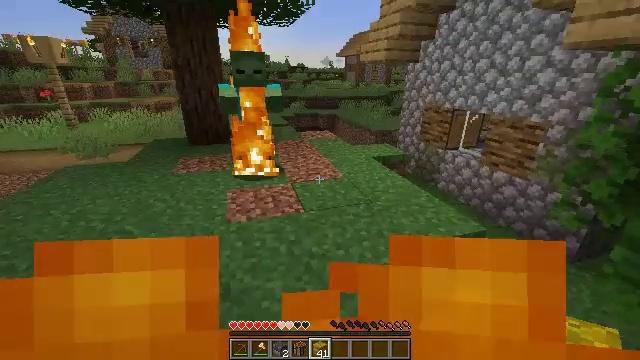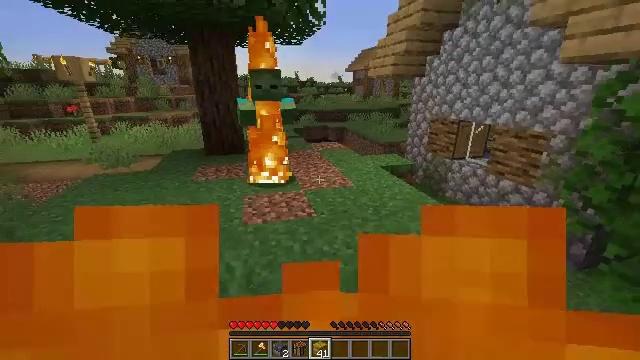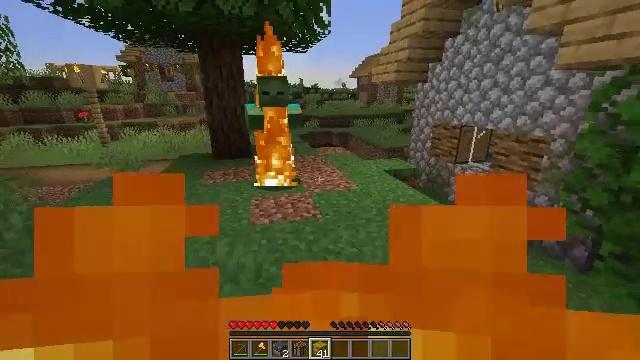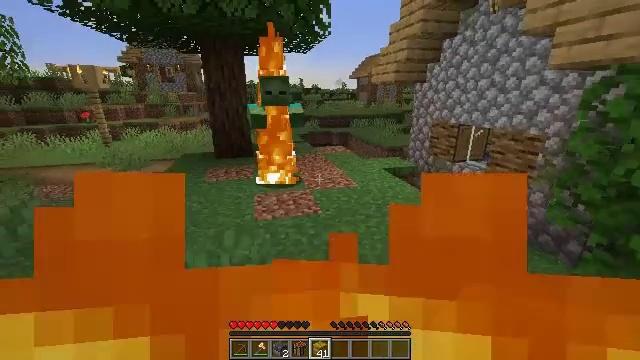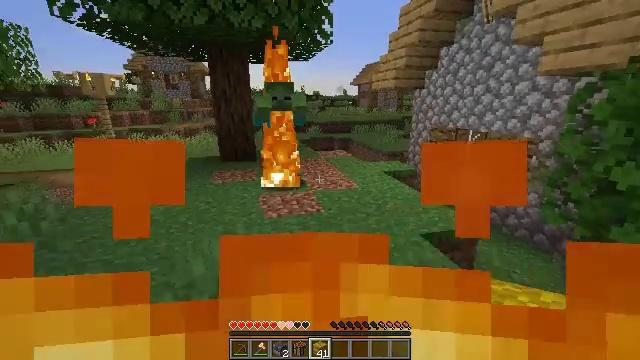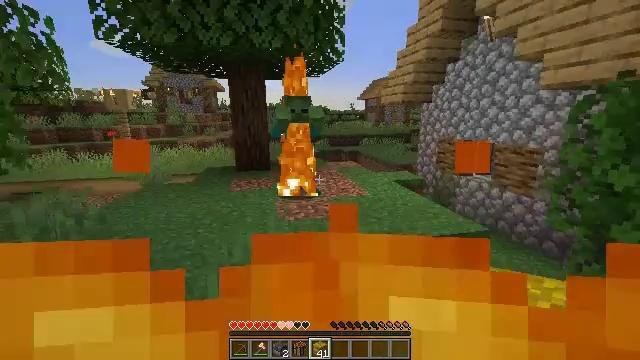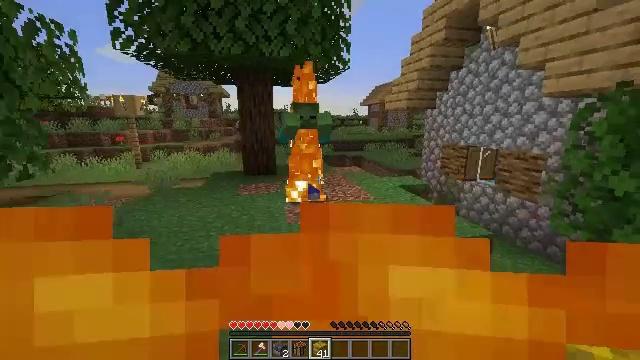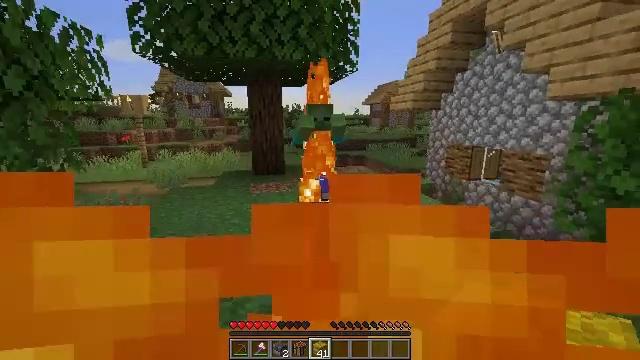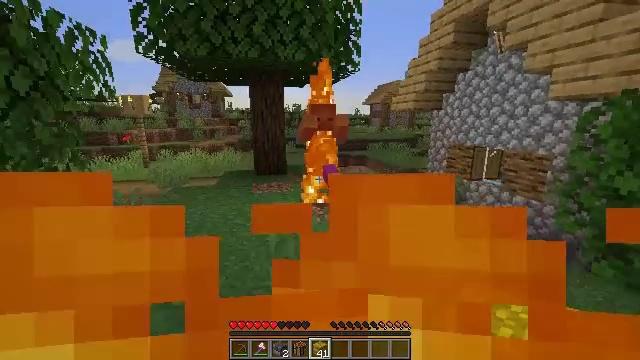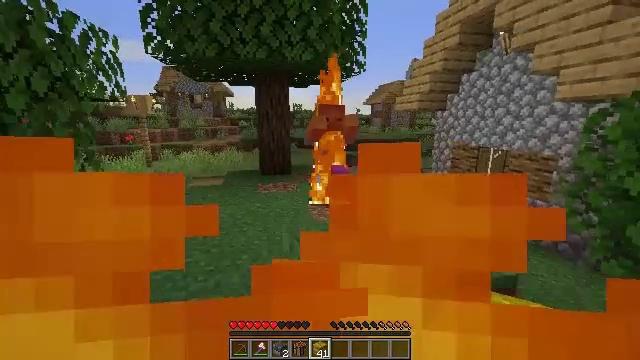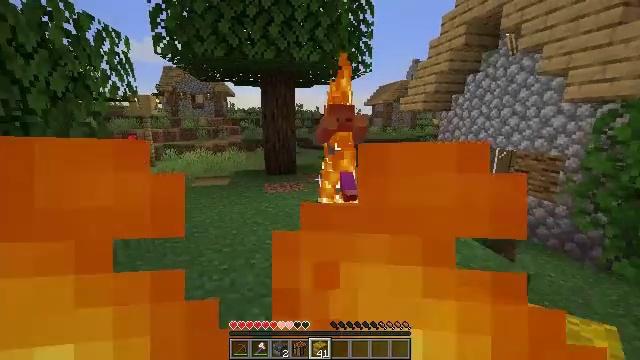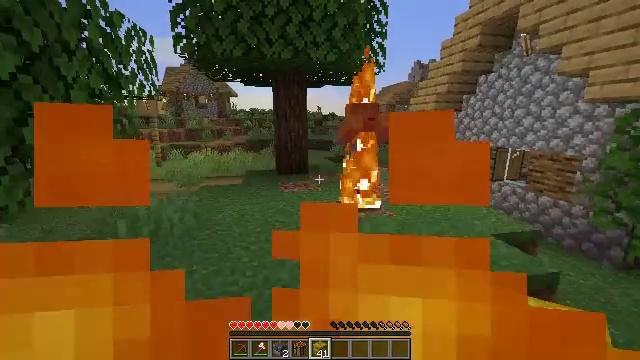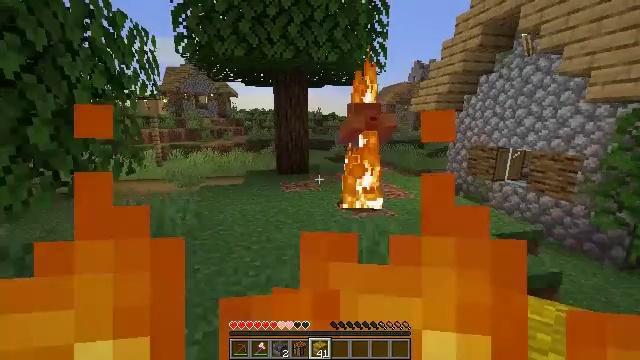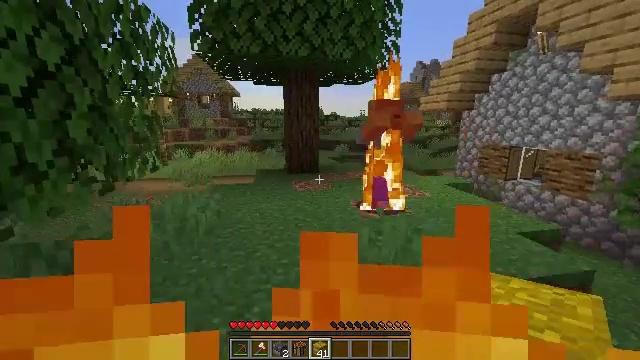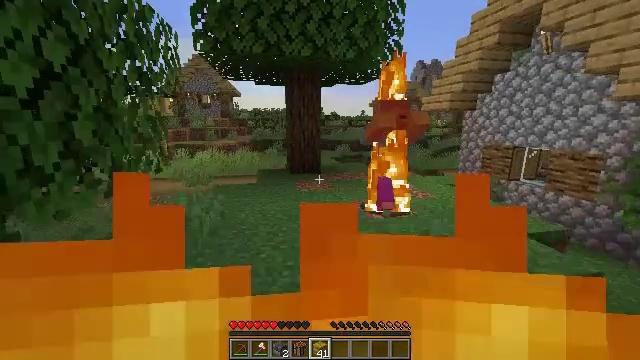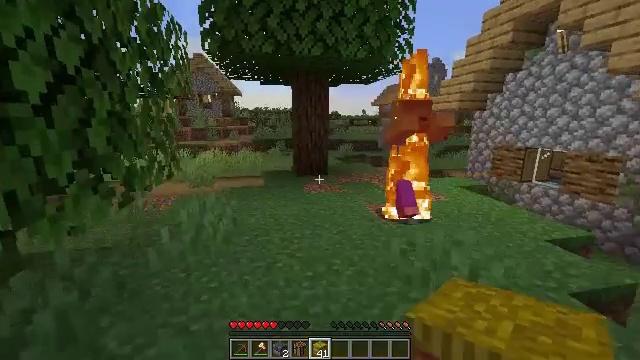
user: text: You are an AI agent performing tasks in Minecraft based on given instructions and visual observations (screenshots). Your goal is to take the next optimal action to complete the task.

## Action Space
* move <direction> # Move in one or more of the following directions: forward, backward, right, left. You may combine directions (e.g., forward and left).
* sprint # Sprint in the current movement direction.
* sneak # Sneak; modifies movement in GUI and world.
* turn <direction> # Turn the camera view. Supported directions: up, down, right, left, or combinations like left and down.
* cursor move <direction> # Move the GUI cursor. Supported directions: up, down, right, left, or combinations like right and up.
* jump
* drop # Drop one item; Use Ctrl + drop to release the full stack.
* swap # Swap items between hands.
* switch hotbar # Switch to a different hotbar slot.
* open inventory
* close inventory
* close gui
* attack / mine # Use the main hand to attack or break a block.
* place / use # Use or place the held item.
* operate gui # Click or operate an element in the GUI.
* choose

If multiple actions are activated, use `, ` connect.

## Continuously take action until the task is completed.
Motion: motion action
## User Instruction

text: Hunt the zombie.
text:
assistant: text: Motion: move back, turn left and up
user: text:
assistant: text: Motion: move back, turn up
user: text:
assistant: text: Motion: move back
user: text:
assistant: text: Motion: move back and move left, turn up
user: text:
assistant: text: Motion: move back and move left, turn left and up
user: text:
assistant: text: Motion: move back and move left, turn up
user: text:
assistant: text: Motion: move left
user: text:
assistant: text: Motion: move left
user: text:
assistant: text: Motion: move left
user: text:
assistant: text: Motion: move left
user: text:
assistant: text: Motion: move left
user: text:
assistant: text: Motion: move left
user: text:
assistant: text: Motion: move forward and move left
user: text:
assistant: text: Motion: move forward and move left
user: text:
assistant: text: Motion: move forward and move left
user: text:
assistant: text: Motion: move forward and move left
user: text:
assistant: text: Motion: move forward and move left
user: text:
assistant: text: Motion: move forward and move left, turn right
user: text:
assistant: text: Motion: move forward and move left, turn right
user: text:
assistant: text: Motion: move forward and move left, turn right
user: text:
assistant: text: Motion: move forward and move left, turn right
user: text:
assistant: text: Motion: move forward and move left, turn right
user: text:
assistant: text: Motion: move forward and move left, turn right
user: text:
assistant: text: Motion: move forward and move left, turn right and up
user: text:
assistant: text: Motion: move forward and move left, turn right
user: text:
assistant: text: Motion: move left
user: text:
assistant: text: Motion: no_op
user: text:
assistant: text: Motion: no_op
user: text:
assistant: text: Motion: move back
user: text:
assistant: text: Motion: move back